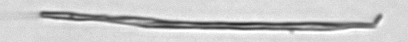
Label: fiber